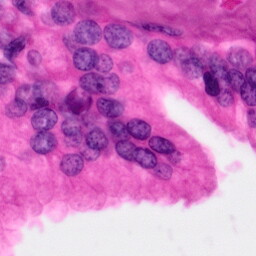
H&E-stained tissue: Pancreatic